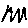
Label: zigzag